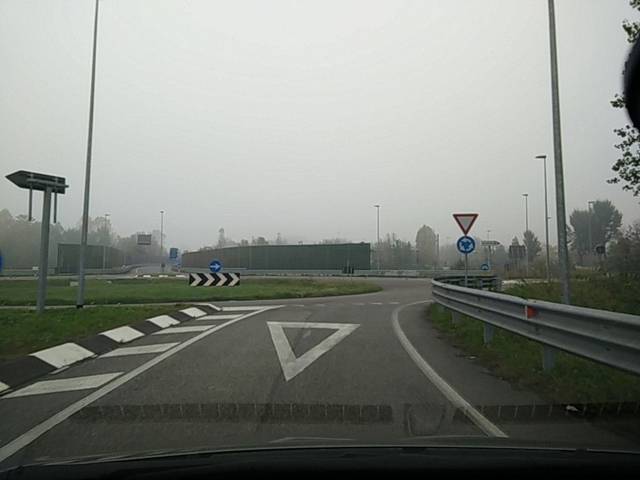
Region: Italy
Coordinates: 45.549, 12.138